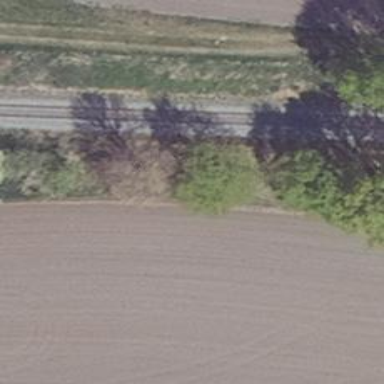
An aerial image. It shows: Row of deciduous broadleaved trees.